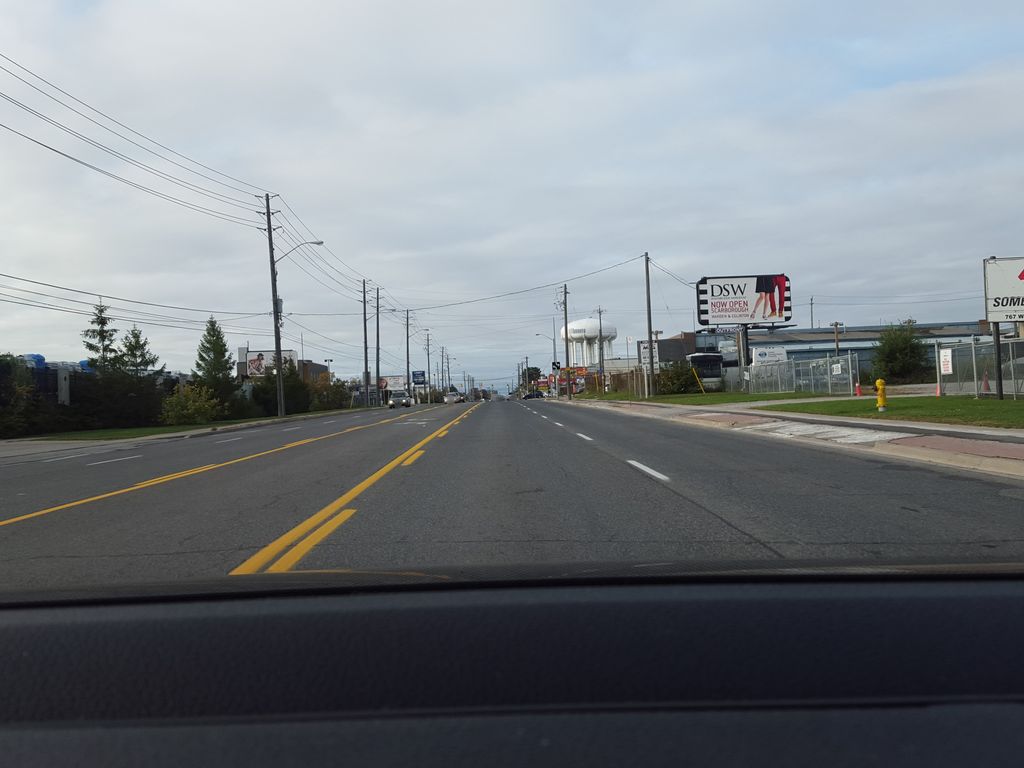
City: toronto